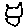
Label: cat